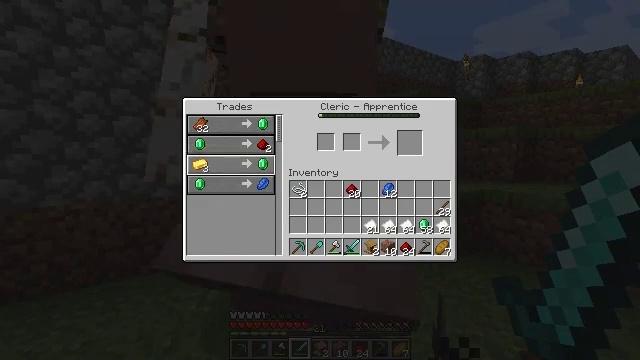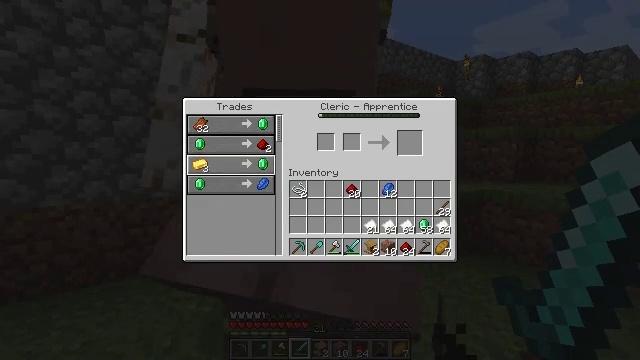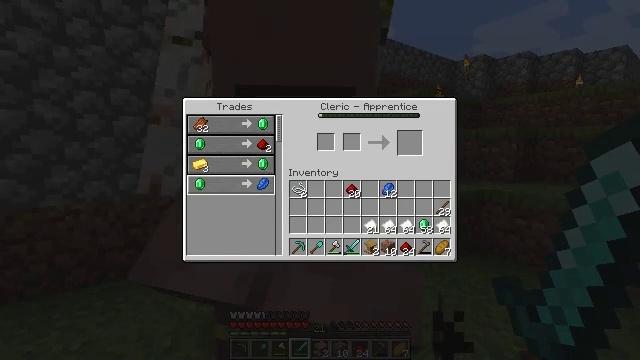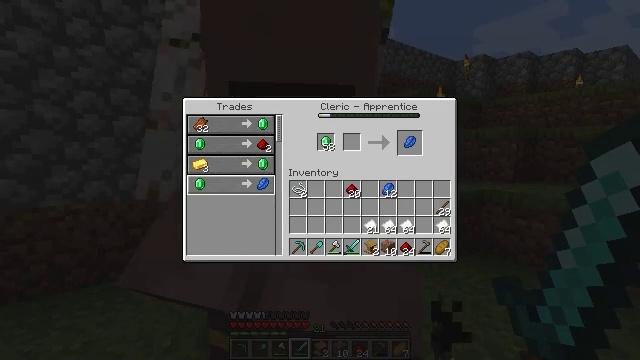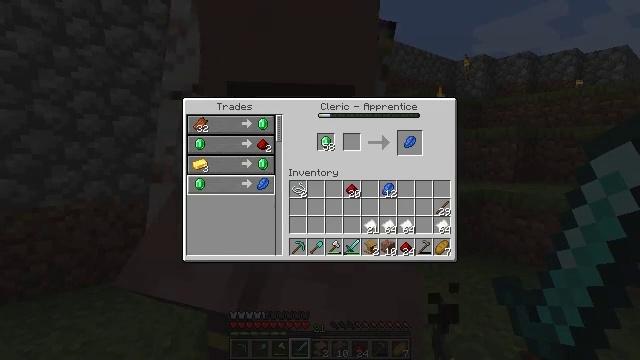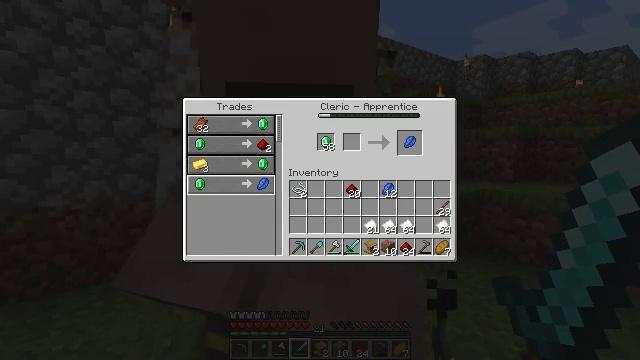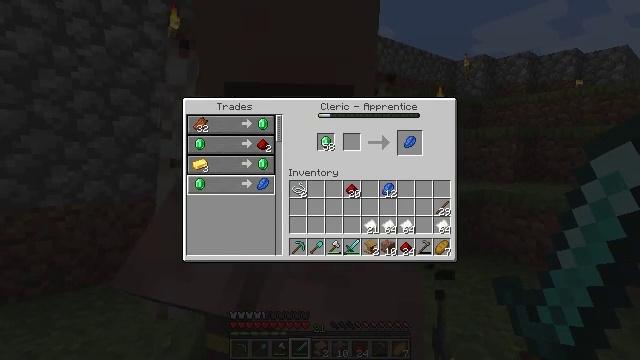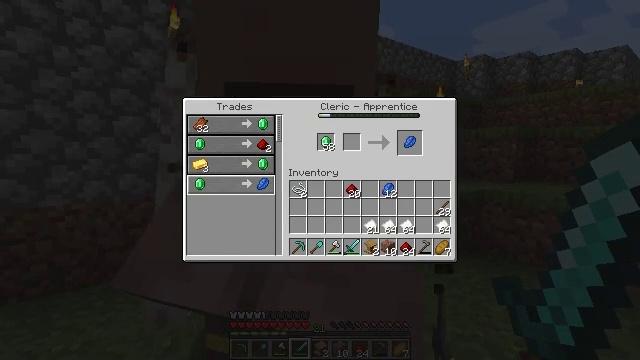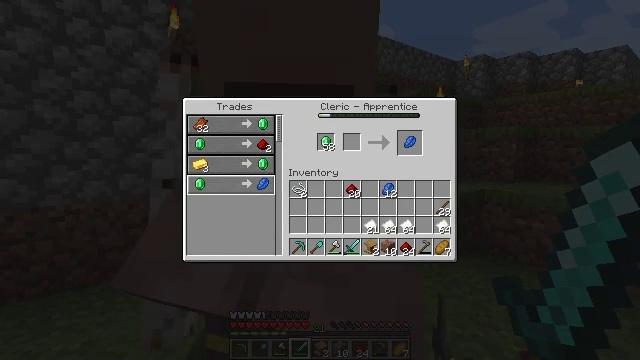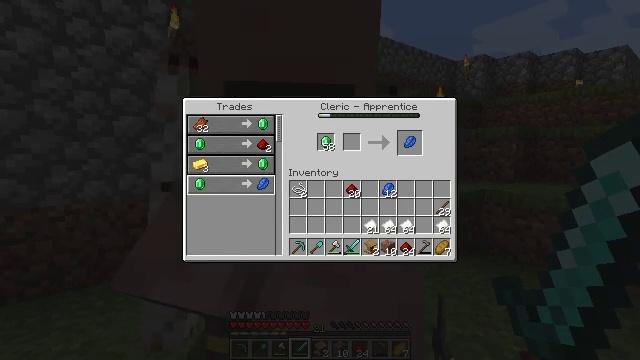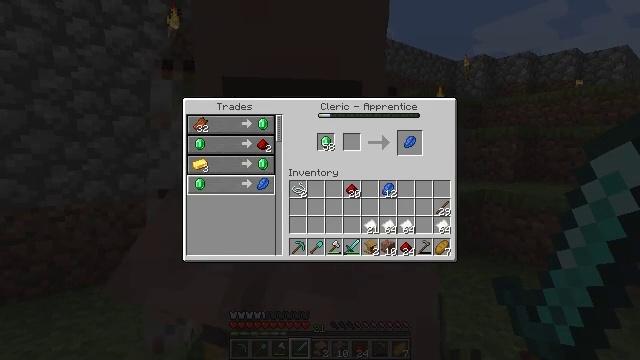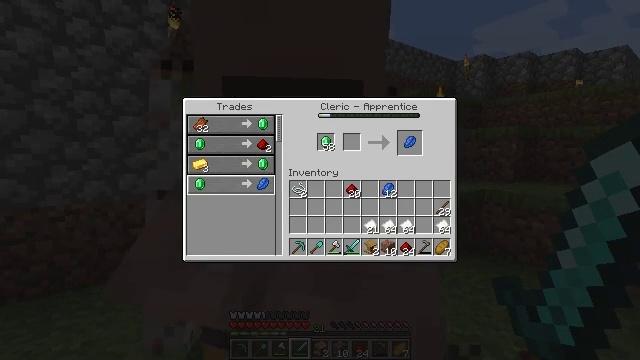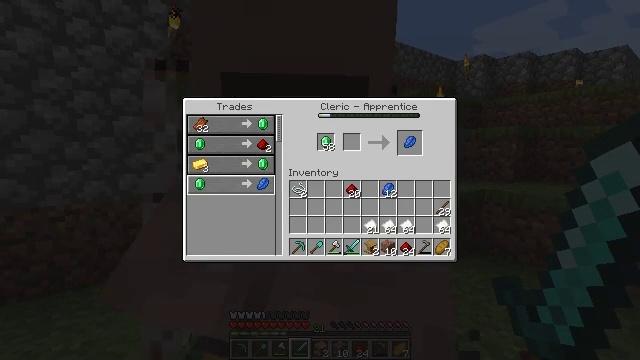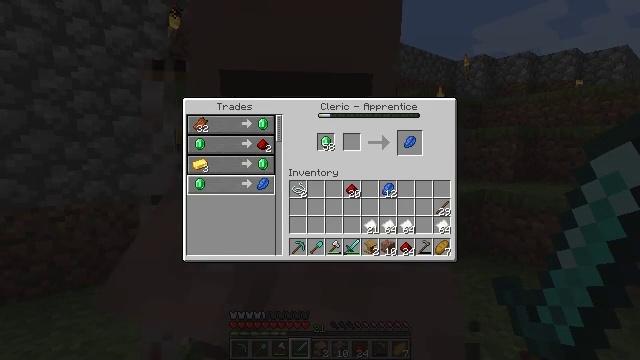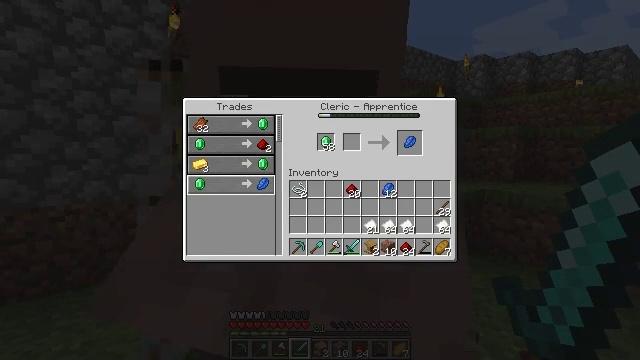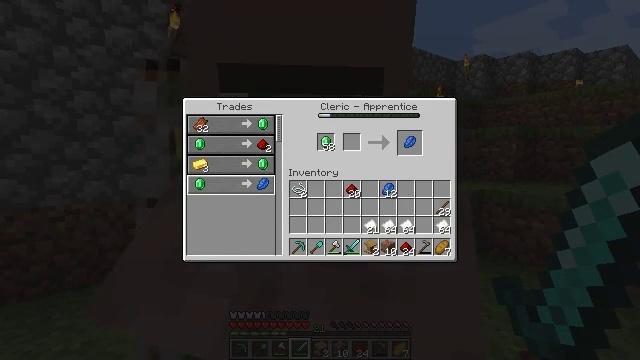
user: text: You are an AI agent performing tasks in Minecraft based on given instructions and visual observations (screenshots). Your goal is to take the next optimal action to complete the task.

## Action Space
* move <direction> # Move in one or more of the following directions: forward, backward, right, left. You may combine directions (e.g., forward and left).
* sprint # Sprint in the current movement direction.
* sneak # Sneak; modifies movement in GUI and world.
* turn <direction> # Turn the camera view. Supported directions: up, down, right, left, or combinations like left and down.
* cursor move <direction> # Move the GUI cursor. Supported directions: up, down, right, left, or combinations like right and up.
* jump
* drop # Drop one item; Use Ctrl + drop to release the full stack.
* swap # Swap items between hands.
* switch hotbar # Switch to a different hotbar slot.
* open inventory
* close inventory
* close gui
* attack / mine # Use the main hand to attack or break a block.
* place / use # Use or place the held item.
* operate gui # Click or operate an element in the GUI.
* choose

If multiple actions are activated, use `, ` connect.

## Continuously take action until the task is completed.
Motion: motion action
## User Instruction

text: Craft nine pieces of lapis lazuli from a block.
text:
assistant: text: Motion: no_op
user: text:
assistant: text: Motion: no_op
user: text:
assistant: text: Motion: operate gui
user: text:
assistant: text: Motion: operate gui
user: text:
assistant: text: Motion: operate gui
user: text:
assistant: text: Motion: no_op
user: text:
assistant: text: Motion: operate gui
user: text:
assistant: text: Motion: operate gui
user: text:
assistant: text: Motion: operate gui
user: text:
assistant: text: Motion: operate gui
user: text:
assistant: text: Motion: operate gui
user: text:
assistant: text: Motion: operate gui
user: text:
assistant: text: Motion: no_op
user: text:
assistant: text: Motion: operate gui
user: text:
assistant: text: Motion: operate gui
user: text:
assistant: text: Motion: no_op
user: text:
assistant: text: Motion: cursor move right
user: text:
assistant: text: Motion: cursor move right and up
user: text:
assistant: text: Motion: cursor move right and up
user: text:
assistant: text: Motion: cursor move right and up
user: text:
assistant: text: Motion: no_op
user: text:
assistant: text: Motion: no_op
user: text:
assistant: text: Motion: no_op
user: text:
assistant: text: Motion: operate gui
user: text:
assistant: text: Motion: operate gui
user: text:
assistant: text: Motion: no_op
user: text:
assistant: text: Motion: no_op
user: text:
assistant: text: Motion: no_op
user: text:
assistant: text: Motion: no_op
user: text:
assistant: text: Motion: operate gui